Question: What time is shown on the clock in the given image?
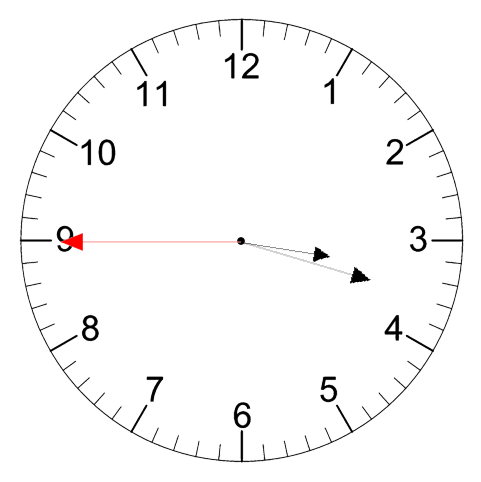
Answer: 03:17:45